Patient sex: M
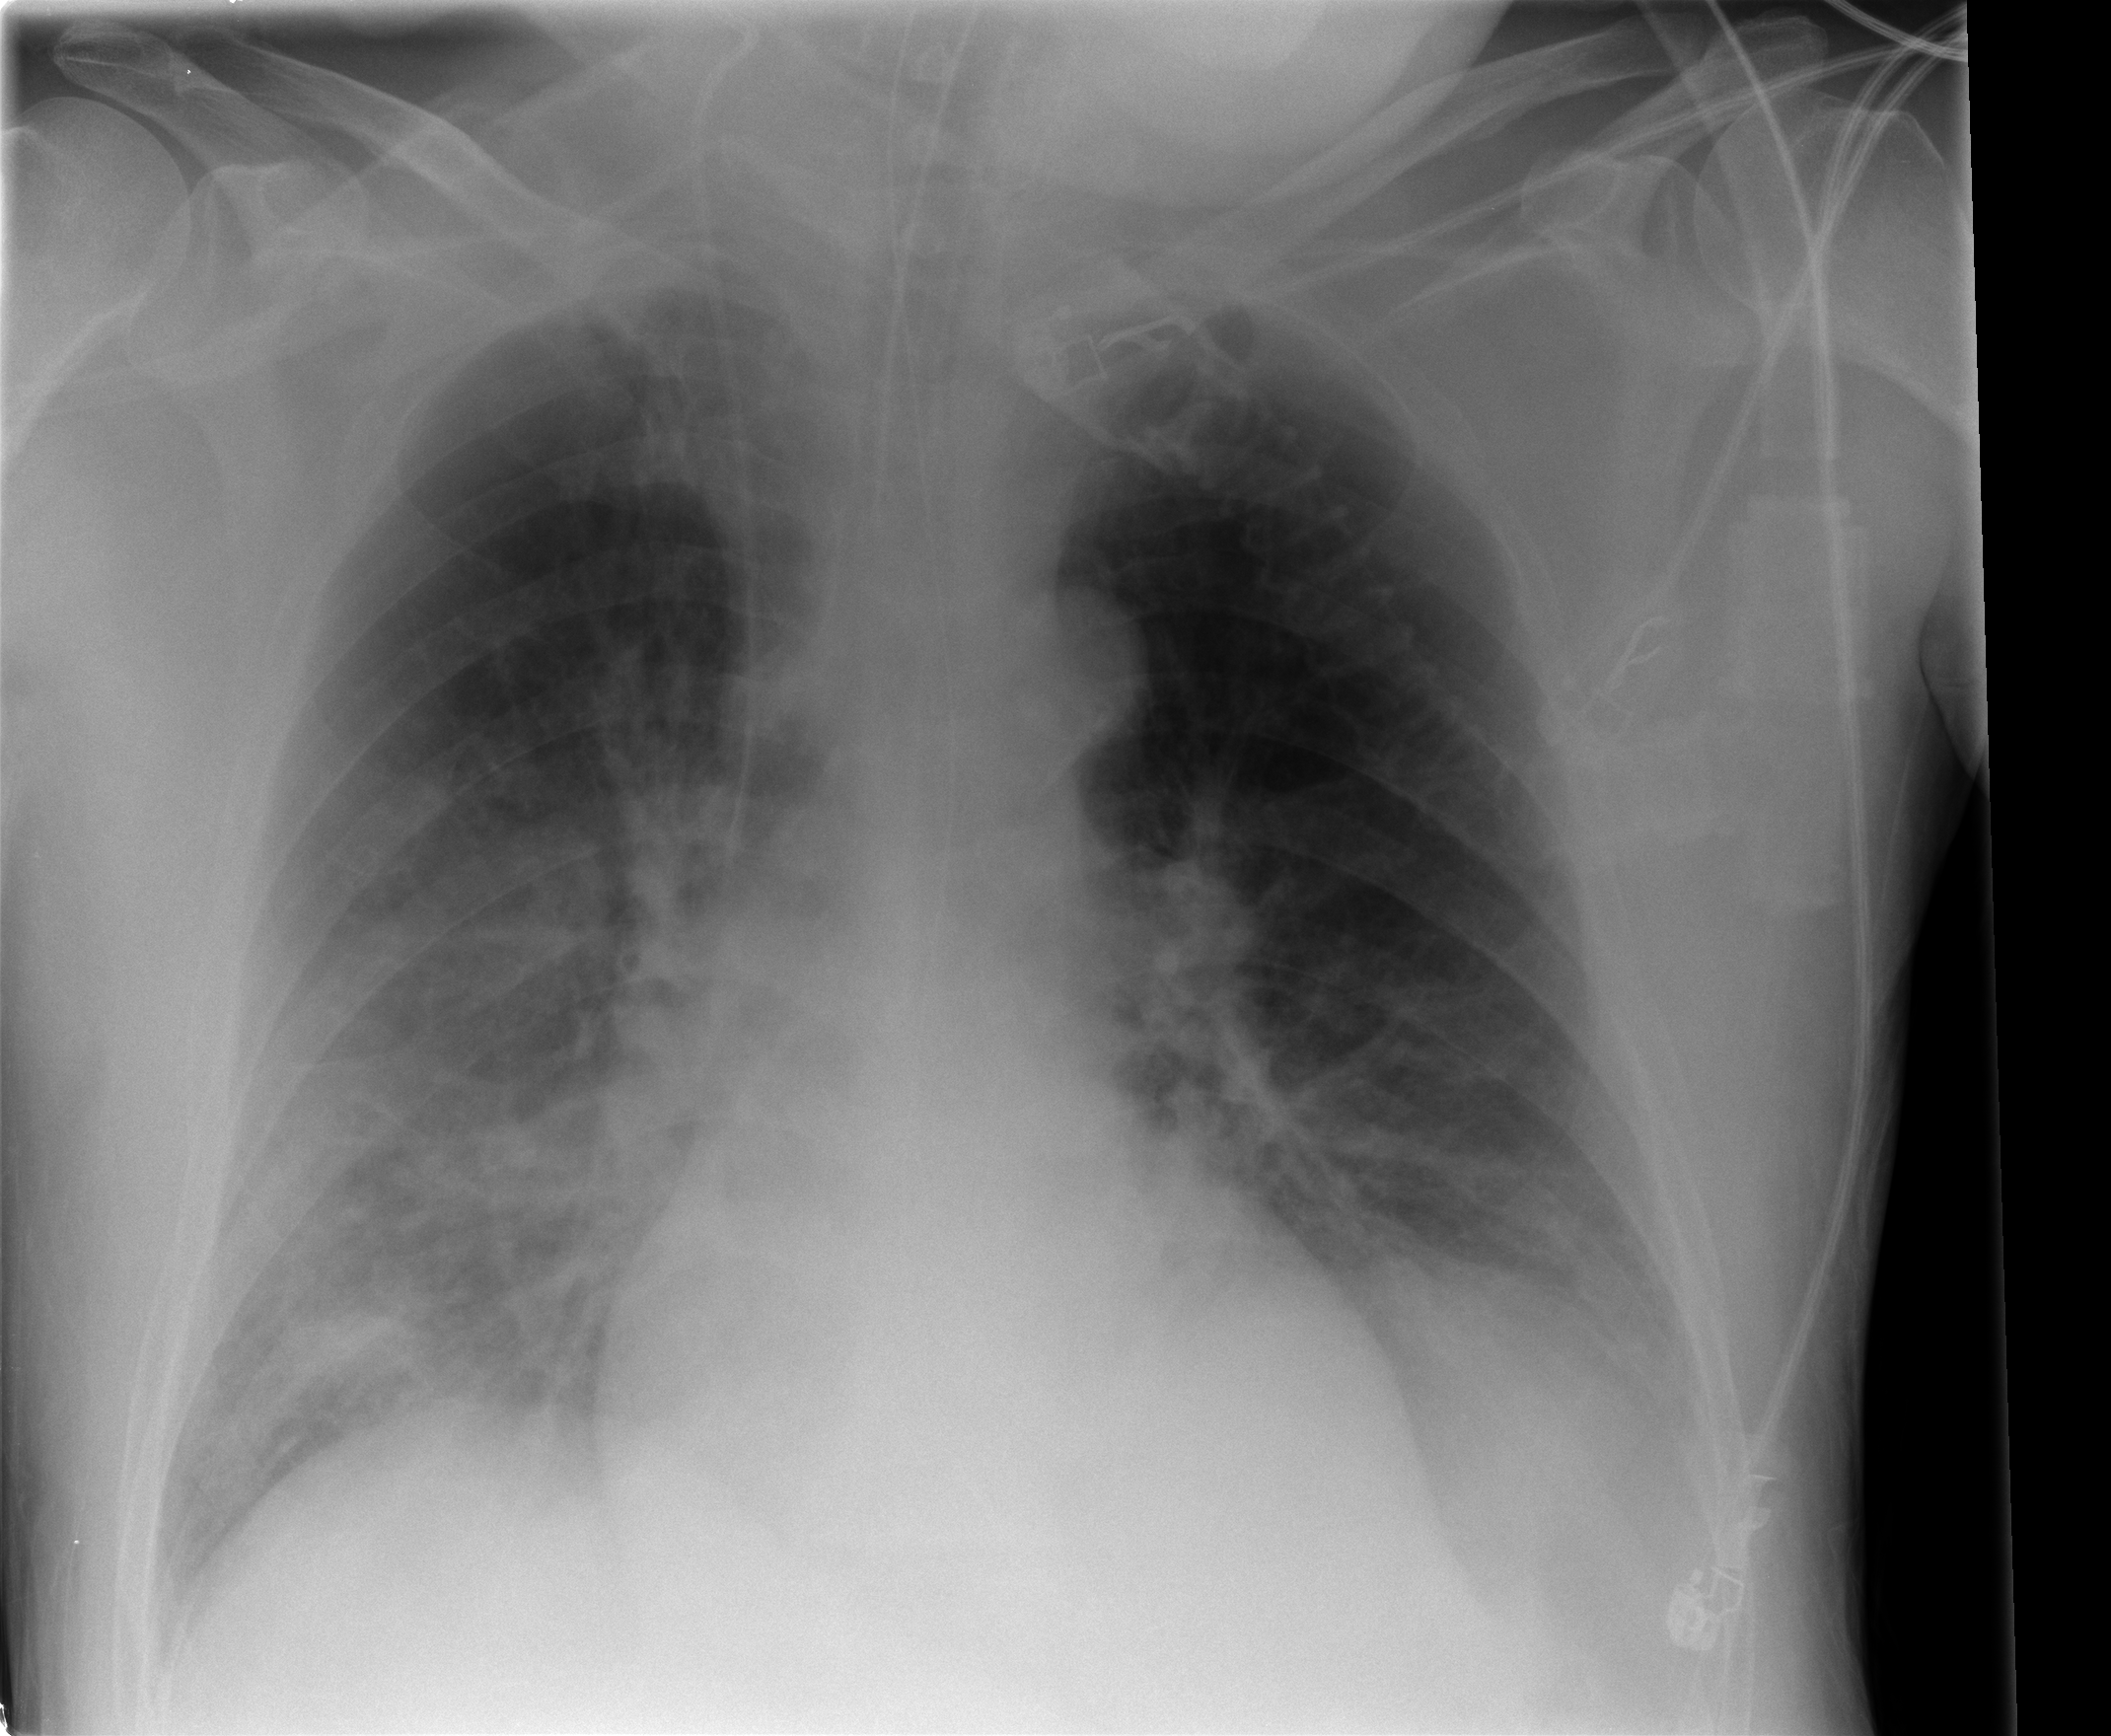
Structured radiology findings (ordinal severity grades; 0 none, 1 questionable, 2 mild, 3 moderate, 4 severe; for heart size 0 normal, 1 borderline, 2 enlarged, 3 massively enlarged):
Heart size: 0
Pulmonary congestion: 2
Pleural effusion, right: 0
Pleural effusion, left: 2
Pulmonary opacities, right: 3
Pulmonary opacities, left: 0
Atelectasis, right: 3
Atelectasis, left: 2